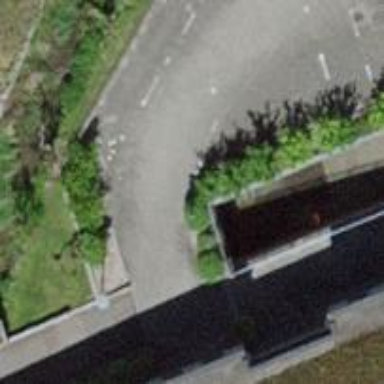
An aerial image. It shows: Concrete wall acting as barrier.